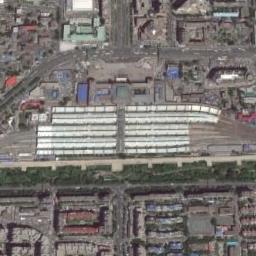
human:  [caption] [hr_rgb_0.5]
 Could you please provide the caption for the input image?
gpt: There is a railway station in the crowded city .

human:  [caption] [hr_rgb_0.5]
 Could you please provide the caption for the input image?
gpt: Numerous buildings are beside the railway station .

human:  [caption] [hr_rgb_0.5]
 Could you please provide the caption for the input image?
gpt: The railway station has some railways and white buildings and the railway station is surrounded by lots of other buildings .

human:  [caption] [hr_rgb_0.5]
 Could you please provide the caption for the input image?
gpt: The railway station is next to some buildings and trees .

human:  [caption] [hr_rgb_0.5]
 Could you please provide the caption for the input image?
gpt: There are some green trees and many buildings around the white railway station .